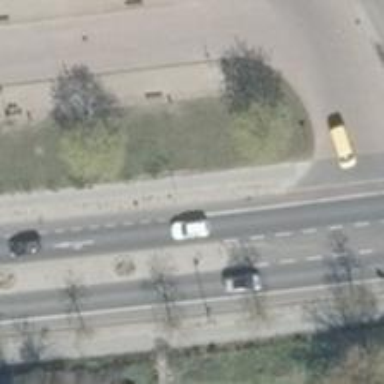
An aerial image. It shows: Primary highway with asphalt surface. There are sidewalks on both sides and exclusive cycle lanes on both sides.